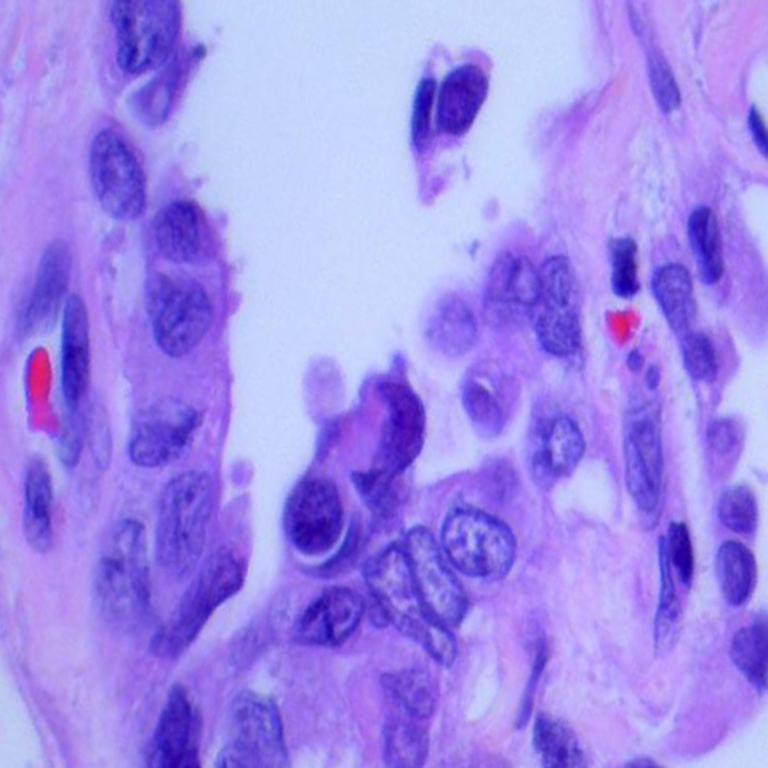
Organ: lung
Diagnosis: adenocarcinomas